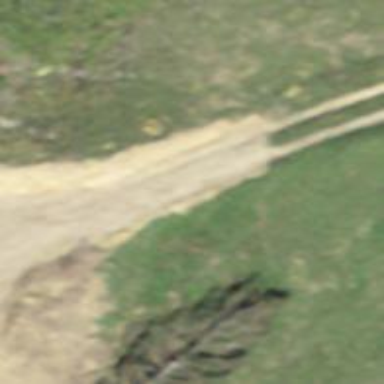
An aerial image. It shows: Gravel track road.